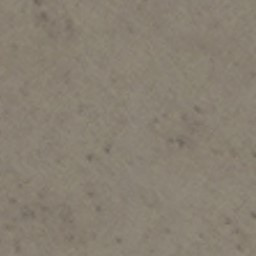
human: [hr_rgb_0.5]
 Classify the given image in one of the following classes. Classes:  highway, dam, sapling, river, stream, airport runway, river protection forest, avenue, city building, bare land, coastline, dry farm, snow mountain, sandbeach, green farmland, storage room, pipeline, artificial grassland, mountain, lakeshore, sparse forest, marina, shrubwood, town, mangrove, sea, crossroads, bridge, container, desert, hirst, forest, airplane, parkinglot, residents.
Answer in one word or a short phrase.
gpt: bare land